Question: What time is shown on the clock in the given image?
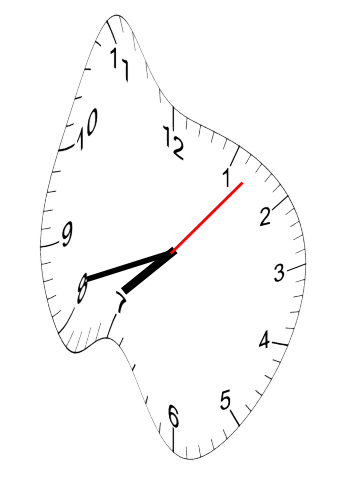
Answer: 07:42:07